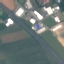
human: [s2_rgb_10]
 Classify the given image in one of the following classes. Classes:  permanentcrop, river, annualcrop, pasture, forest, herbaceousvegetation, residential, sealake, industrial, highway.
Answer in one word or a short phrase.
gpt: Highway